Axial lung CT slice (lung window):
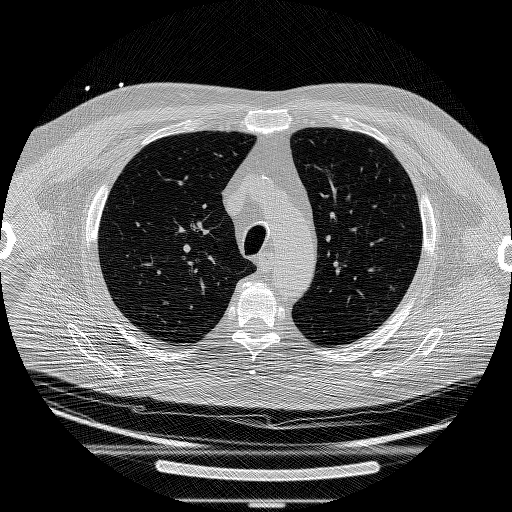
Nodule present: no